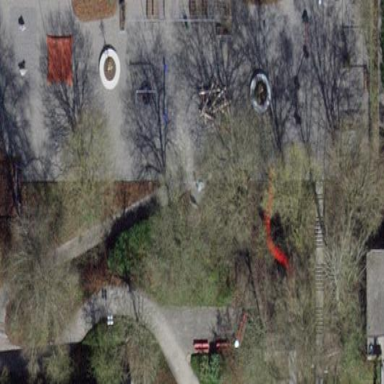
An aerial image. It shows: Playground area for leisure activities on the land.